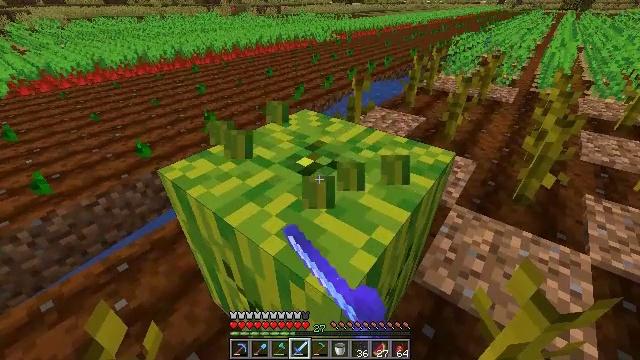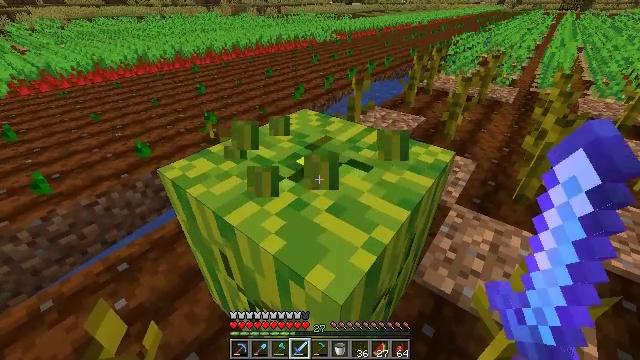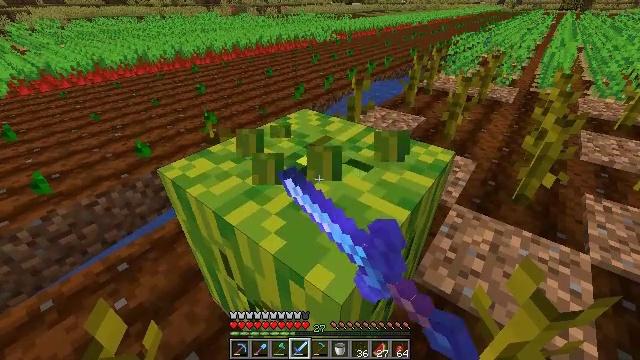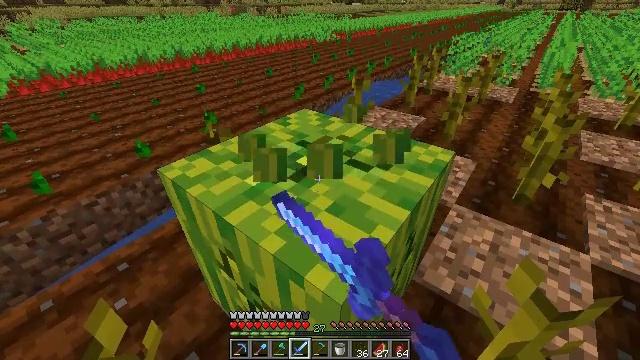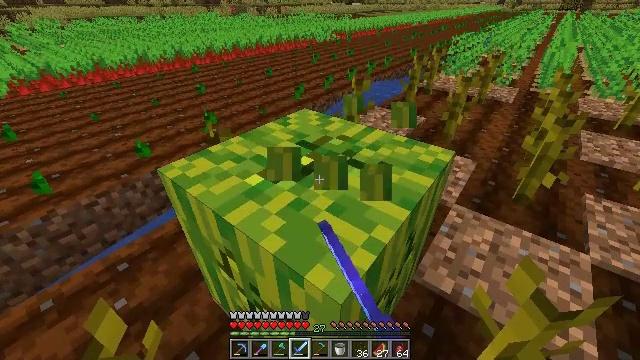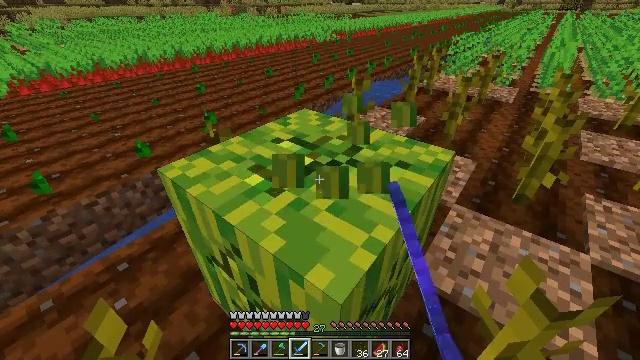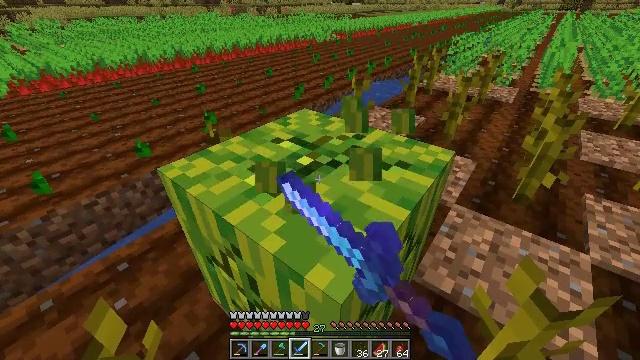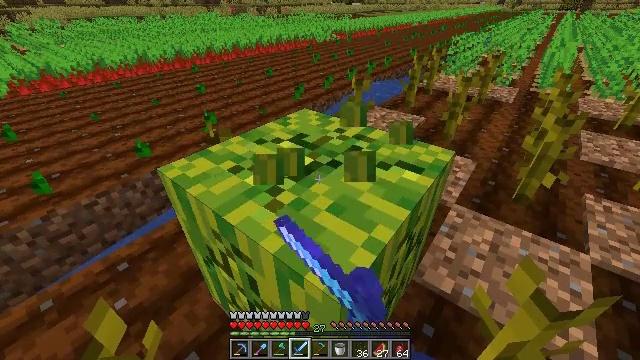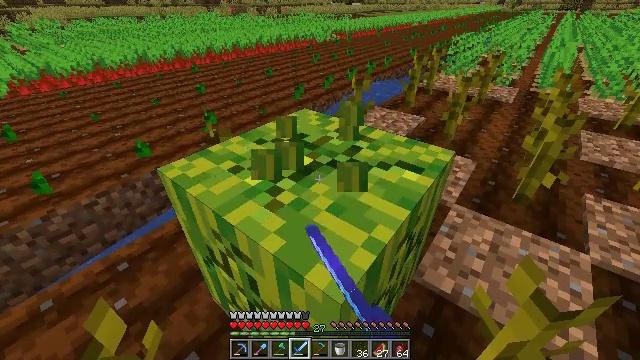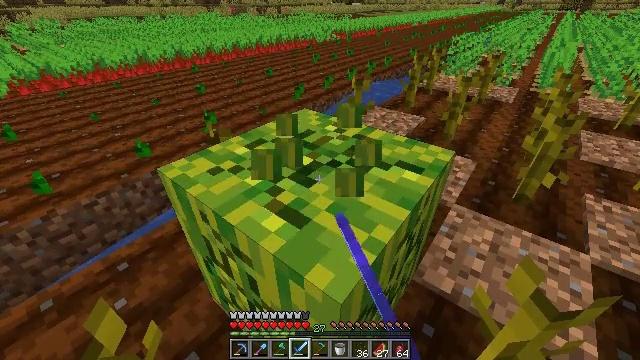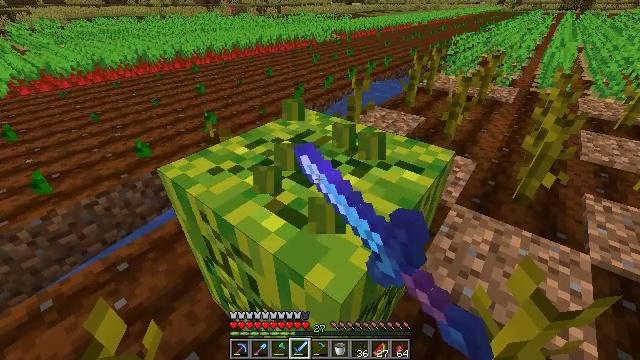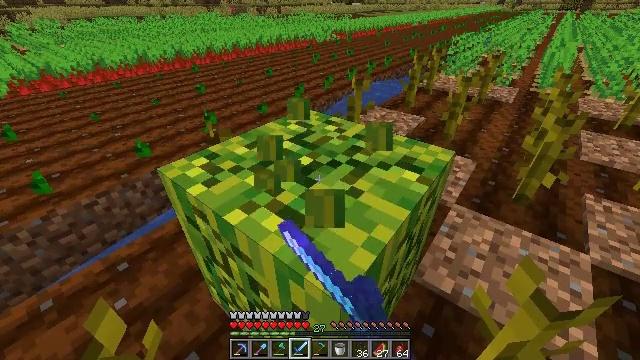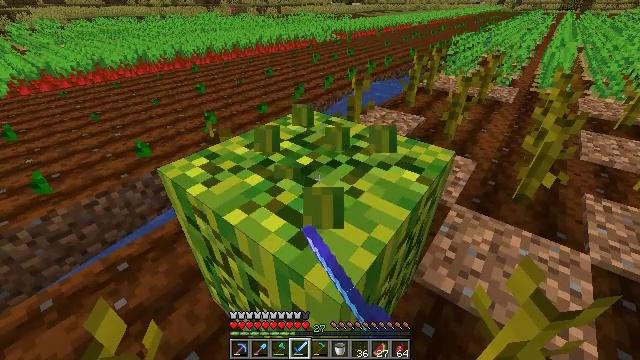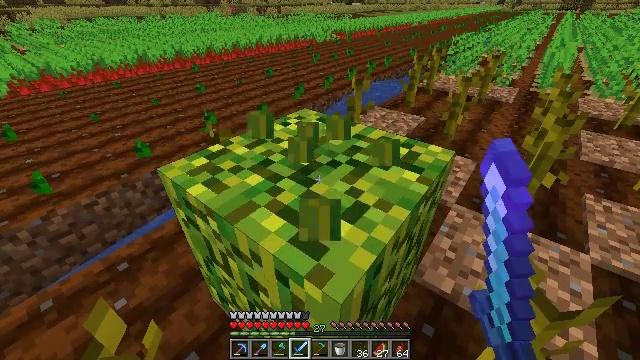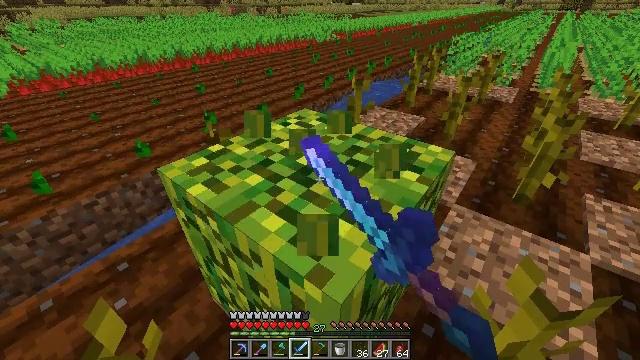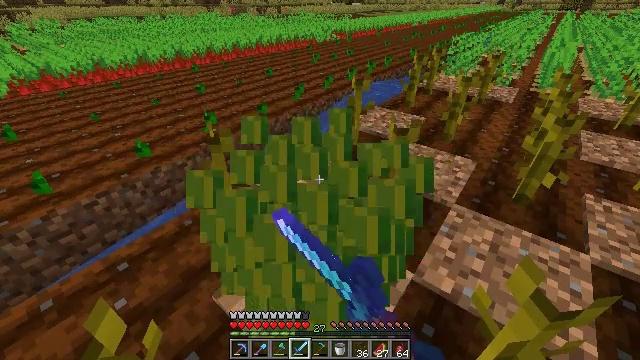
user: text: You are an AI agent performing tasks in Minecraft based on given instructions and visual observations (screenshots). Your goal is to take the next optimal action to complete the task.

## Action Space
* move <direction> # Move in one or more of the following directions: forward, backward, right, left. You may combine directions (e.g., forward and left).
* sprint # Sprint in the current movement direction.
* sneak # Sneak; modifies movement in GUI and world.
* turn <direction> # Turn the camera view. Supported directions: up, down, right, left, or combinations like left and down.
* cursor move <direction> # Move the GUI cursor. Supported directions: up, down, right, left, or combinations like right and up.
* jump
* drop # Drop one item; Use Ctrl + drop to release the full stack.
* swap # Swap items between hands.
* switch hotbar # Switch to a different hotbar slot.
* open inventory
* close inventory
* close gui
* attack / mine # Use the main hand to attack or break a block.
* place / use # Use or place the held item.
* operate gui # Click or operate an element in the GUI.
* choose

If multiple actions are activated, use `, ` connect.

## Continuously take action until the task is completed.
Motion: motion action
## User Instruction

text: Harvest melon from the farm.
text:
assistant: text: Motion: attack / mine
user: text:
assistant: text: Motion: attack / mine
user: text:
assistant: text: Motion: attack / mine
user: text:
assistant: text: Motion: attack / mine
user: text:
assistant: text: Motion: attack / mine
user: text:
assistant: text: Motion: attack / mine
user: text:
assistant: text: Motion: attack / mine
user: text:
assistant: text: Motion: attack / mine
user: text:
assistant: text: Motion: attack / mine
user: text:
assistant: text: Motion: attack / mine
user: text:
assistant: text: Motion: attack / mine
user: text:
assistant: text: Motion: attack / mine
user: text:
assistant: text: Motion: attack / mine
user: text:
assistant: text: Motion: attack / mine
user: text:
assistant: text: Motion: attack / mine
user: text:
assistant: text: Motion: attack / mine
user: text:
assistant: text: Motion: attack / mine
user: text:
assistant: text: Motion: attack / mine
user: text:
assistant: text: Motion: no_op
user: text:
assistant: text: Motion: no_op